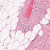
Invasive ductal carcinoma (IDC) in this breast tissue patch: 0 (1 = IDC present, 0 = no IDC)